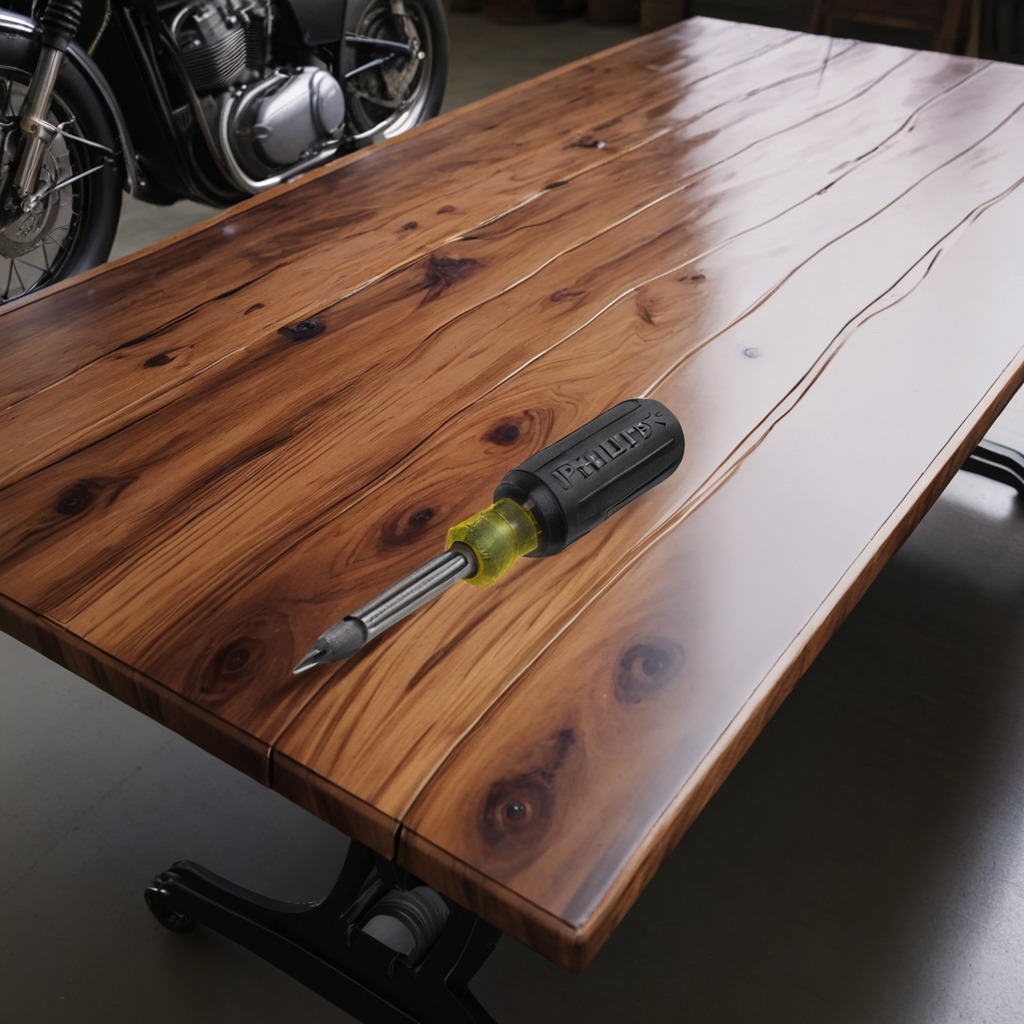
A screwdriver is lying on the oil-spilled wooden table in a vintage motorcycle garage.